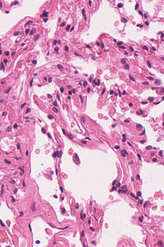
Tumor epithelial tissue: no
Tumor-associated stroma tissue: no
Normal tissue: yes